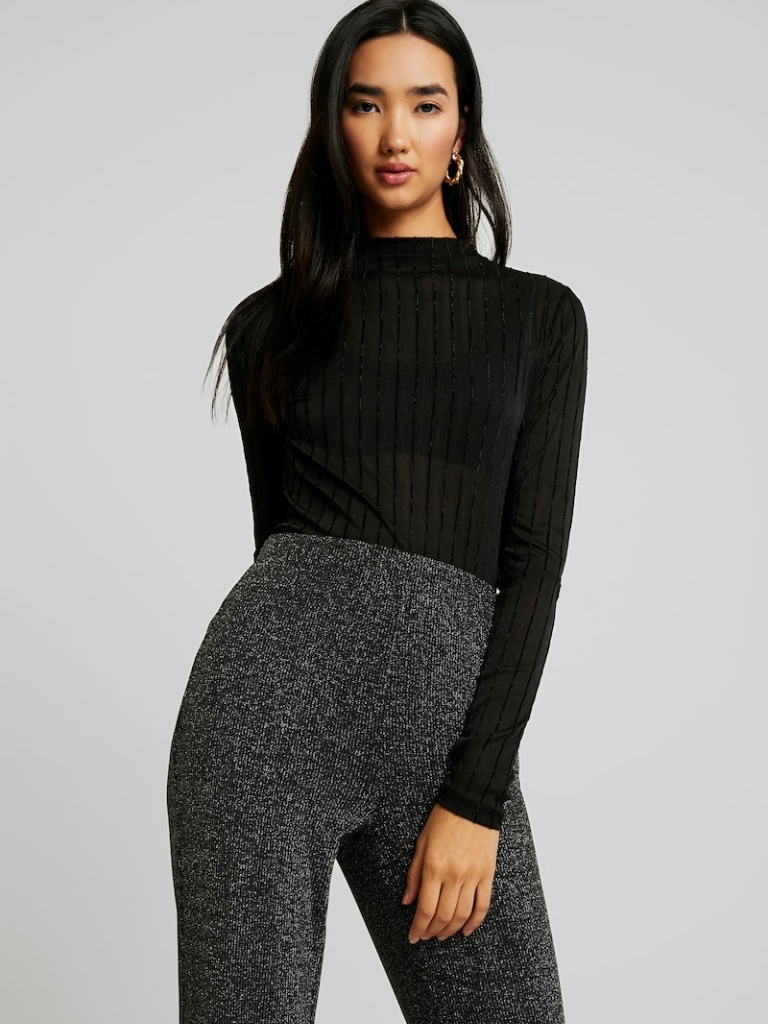
ribbed tight a long-sleeved with the sleeves down hip length Fully Tucked in turtleneck turtleneck